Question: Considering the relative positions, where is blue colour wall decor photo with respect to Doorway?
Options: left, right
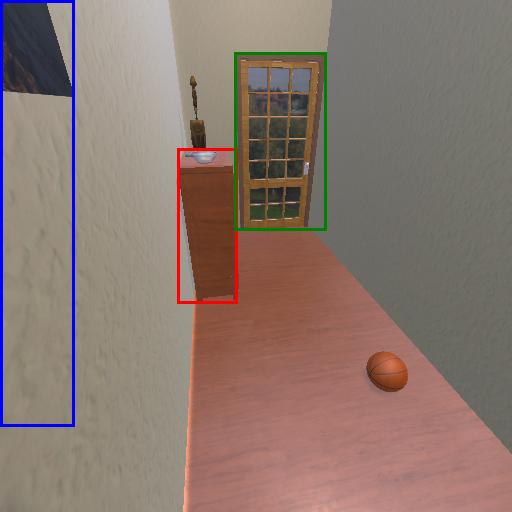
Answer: left